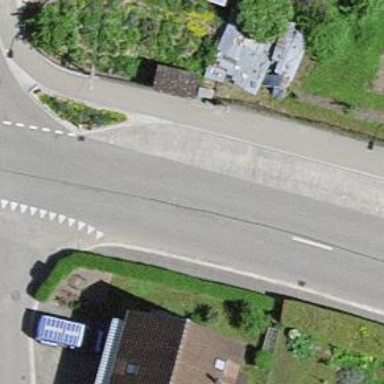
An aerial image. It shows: Bus stop with designated public transport stop position.